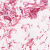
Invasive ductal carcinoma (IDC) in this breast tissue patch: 0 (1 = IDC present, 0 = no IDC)